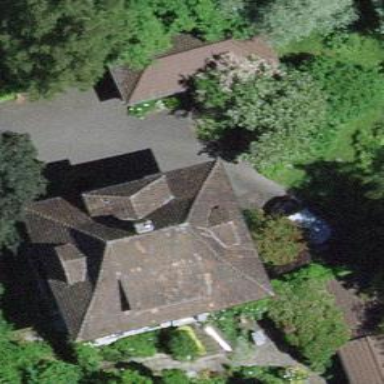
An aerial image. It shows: Simple house.